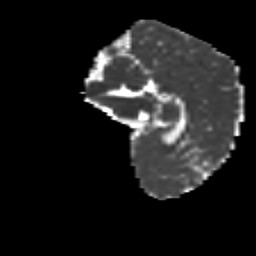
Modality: MD
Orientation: sagittal
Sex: male
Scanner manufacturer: siemens
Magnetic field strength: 3 T
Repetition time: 5 s
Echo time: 0.071 s